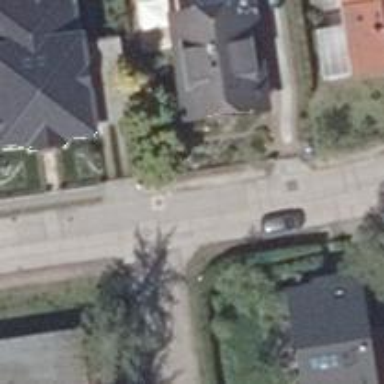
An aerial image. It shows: Residential road with concrete plates surface.